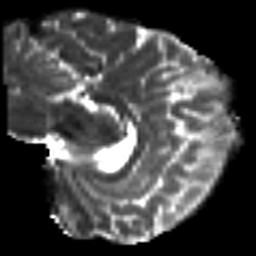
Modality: T2w
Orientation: sagittal
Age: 32
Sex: male
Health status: ill
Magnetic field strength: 3 T
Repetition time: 8.4 s
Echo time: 0.0926 s